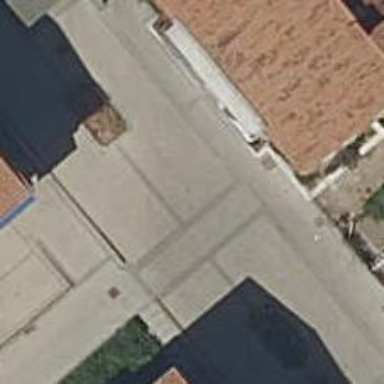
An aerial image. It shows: Pedestrian road.